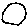
Label: moon